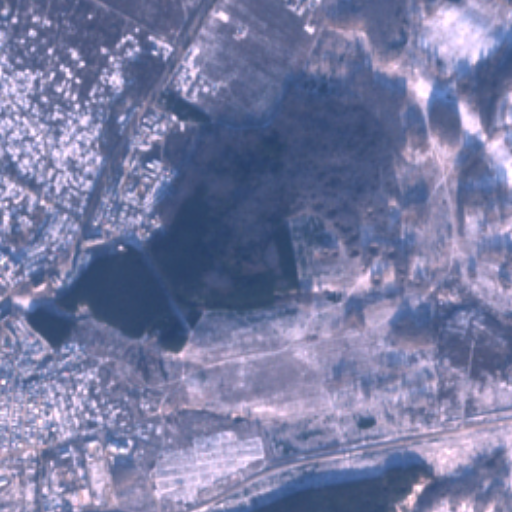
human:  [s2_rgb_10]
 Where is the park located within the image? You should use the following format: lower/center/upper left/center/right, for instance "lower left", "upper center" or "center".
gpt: The park is located in the lower left of the image.
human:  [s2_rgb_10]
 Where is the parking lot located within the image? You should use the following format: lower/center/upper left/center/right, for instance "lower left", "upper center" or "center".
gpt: The parking lot is located in the lower left of the image.
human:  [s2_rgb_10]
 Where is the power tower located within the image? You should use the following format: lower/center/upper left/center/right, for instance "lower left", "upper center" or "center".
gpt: There is no power tower in the image.